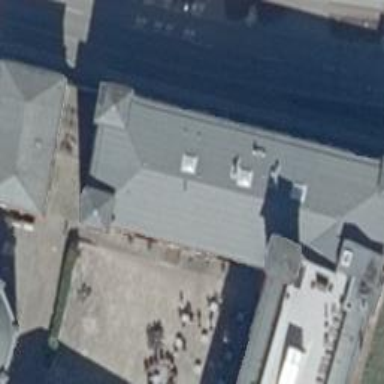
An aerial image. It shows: Restaurant.